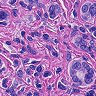
Metastatic tissue present: yes